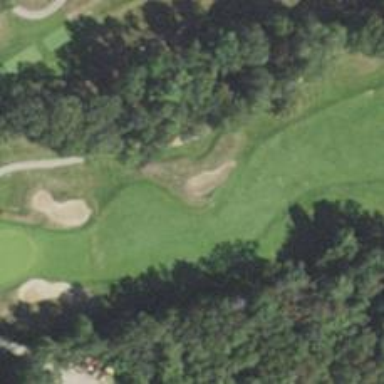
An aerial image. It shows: Golf hole.